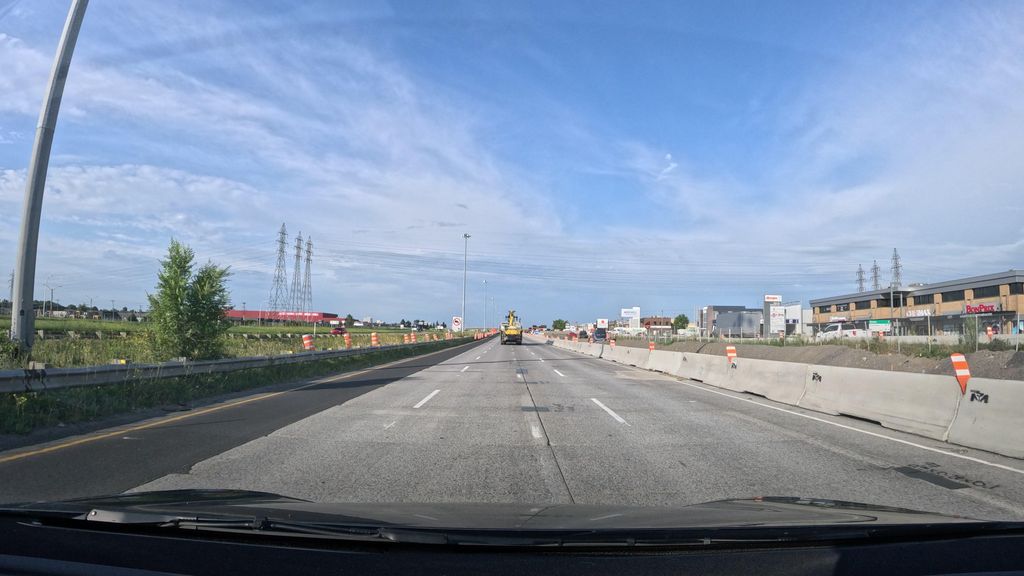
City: montreal